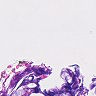
Metastatic tissue present: no